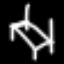
Label: chair